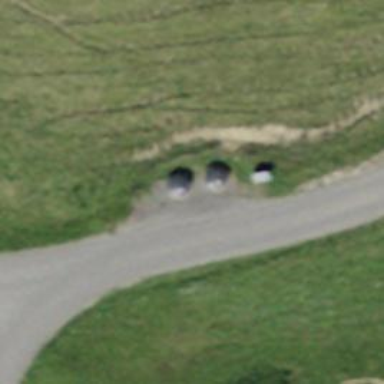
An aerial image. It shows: Recycling container at amenity designated for recycling.